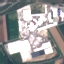
Label: Industrial